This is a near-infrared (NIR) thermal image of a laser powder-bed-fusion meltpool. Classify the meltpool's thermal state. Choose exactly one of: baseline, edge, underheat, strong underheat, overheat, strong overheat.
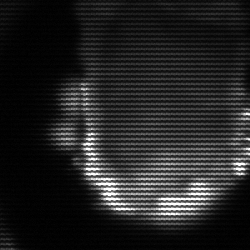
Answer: baseline